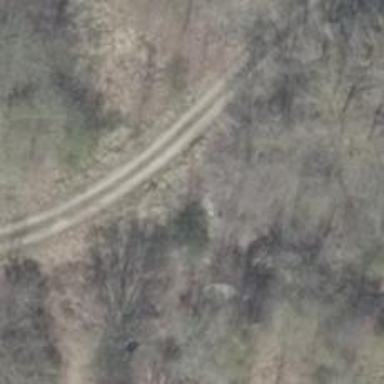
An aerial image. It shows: Dirt track road with grade3 tracktype.